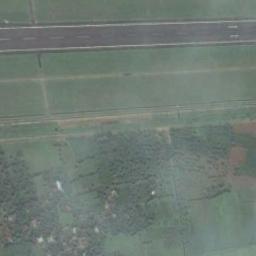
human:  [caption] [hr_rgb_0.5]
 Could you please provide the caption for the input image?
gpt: The runway is surrounded by grass .

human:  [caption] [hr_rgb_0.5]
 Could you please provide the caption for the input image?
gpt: The runway goes through the lawn and a forest is next to the runway .

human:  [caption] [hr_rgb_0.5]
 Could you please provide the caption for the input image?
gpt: There is a green lawn next to the runway, With white dashes of varying thickness on the runway .

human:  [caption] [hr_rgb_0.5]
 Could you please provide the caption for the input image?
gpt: The runway is on the grass next to the trees .

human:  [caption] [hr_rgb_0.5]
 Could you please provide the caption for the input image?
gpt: There are green lawns beside the runway .